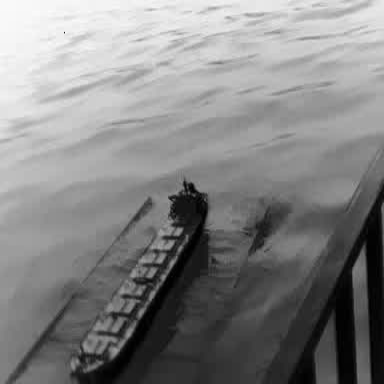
There is a liner in the infrared image.